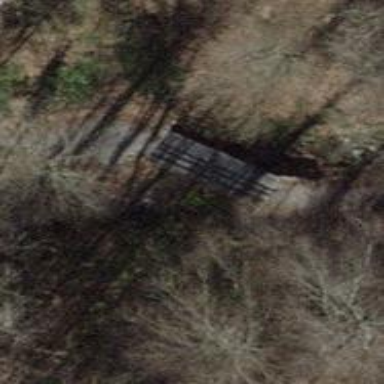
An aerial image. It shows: Path leading to bridge.